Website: crate-barrel
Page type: receipt
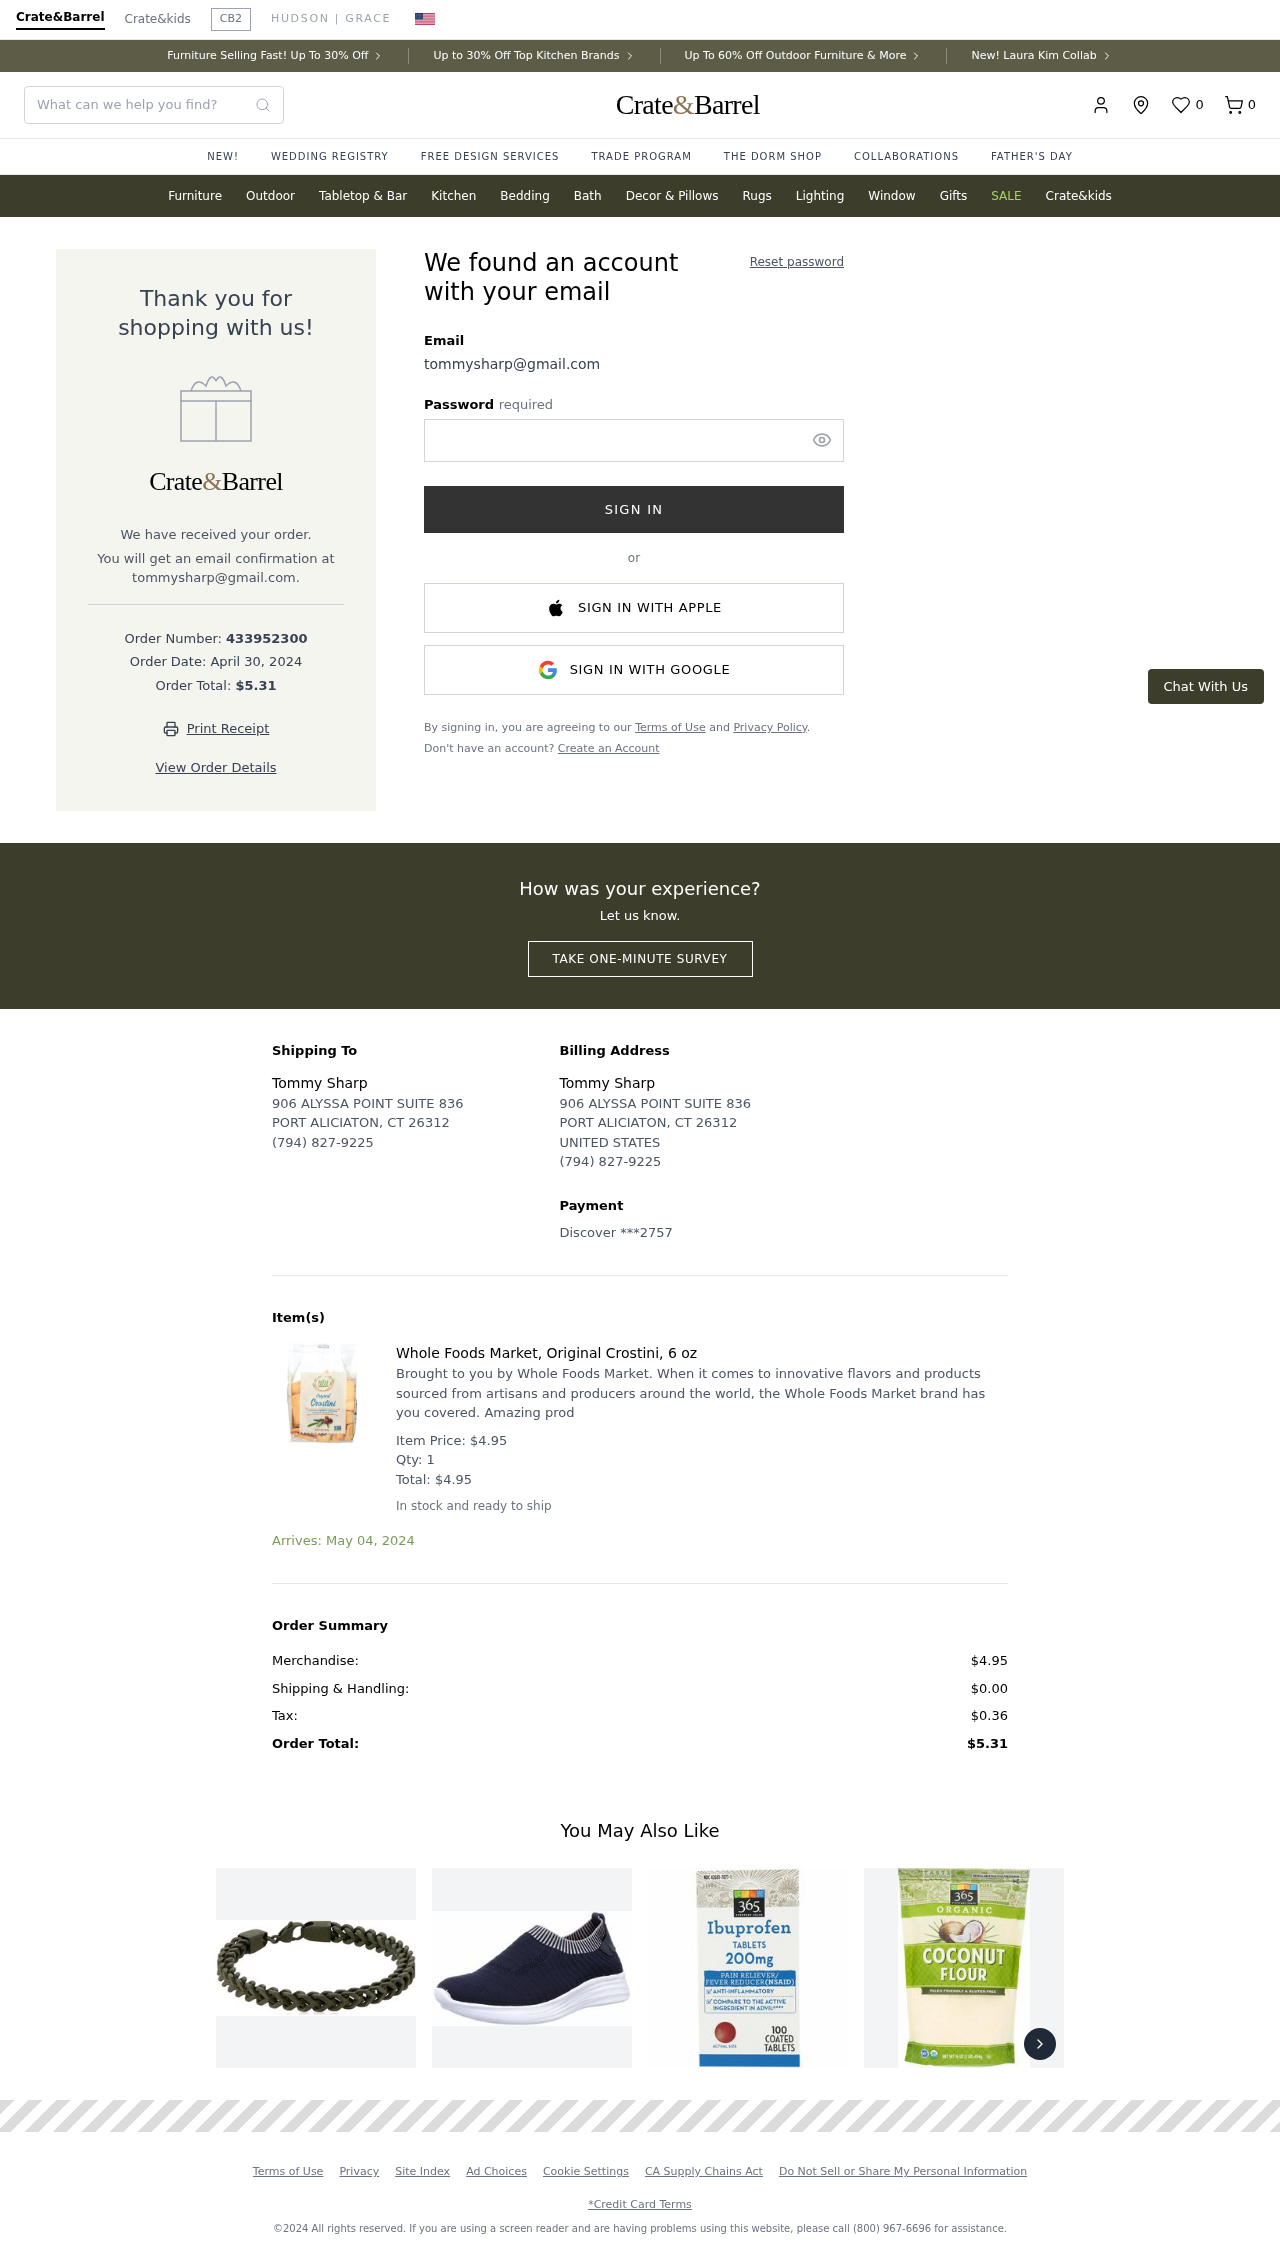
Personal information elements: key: PII_CARD_LAST4
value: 2757
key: PII_CARD_TYPE
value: Discover
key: PII_COUNTRY
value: UNITED STATES
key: PII_EMAIL
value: tommysharp@gmail.com
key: PII_FULLNAME
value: Tommy Sharp
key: PII_STREET
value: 906 ALYSSA POINT SUITE 836
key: PII_EMAIL2
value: tommysharp@gmail.com
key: PII_CITY_STATE_ZIP
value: PORT ALICIATON, CT 26312
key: PII_PHONE
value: (794) 827-9225
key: PII_FULLNAME2
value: Tommy Sharp
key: PII_STREET2
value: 906 ALYSSA POINT SUITE 836
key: PII_CITY_STATE_ZIP2
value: PORT ALICIATON, CT 26312
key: PII_PHONE2
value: (794) 827-9225
Product elements: key: PRODUCT1_DESC
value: Brought to you by Whole Foods Market.  When it comes to innovative flavors and products sourced from artisans and producers around the world, the Whole Foods Market brand has you covered. Amazing prod
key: PRODUCT1_NAME
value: Whole Foods Market, Original Crostini, 6 oz
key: PRODUCT1_PRICE
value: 4.95
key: PRODUCT1_QUANTITY
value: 1
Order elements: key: ORDER_NUM_ITEMS
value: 0
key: ORDER_ID
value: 433952300
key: ORDER_DATE
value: April 30, 2024
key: ORDER_TOTAL
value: $5.31
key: ORDER_ITEM_TOTAL
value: $4.95
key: ORDER_DELIVERY_DATE
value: Arrives: May 04, 2024
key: ORDER_SUBTOTAL
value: $4.95
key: ORDER_SHIPPING_COST
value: $0.00
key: ORDER_TAX
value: $0.36
Search elements: key: HEADER_SEARCH
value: What can we help you find?
Other elements: key: FAVORITES_COUNT
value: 0